Question: Using SublimeText 2.0.2 with Python 3.4.2, I get a webpage with urllib :
'''
response = urllib.request.urlopen(req)
pagehtml = response.read()
'''
Print => 'qualite">
<META HTTP'
I get a "e" character within the unicode string!
The header of the pagehtml tell me it's encoded in ISO-8859-1
('Content-Type: text/html;charset=ISO-8859-1'). But if I decode it with ISO-8859-1 then encode it in utf-8, it only get worse...
'''
resultat = pagehtml.decode('ISO-8859-1').encode('utf-8')
'''
Print => 'qualite">
<META HTTP'
How can I replace all the "e"... characters by their corresponding letters ("e"...) ?
## Edit 1

I'm getting an 'UnicodeEncodeError' (that's why I was encoding in 'utf-8') !
. It's seems to be my problem.
## Edit 2
It is working fine in IDLE (Python 3.4.2) and in OSX terminal (Python 2.5) but don't work in SublimeText 2.0.2 (with Python 3.4.2)... => That seems to be a (output window) and not with my code.
I'm gonna look at 'PYTHONIOENCODING env' as suggested by J.F. Sebastian
It's seems I should be able to setting it in the 'sublime-build file'.
## Edit 3 - Solution
I just added '"env": {"PYTHONIOENCODING": "UTF-8"}' in the 'sublime-build file'.
Done. Thanks everyone ;-)
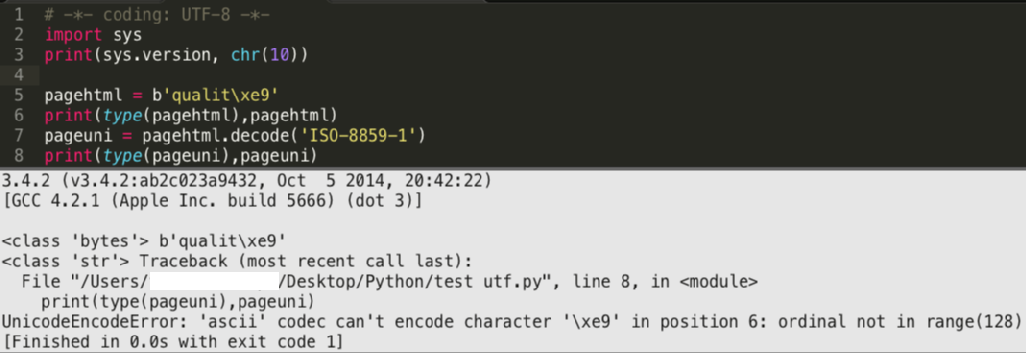
Answer: > I'm getting an UnicodeEncodeError (that's why I was encoding in 'utf-8') ! I should mention I'm running my code within SublimeText. It's seems to be my problem. Any solution ?
don't encode manually, print unicode strings instead.
### For Unix
Set 'PYTHONIOENCODING=utf-8' if the output is redirected or if locale (LANGUAGE, LC_ALL, LC_CTYPE, LANG) is not configured (it defaults to C (ascii)).
### For Windows
If the content can be represented using the console codepage then set 'PYTHONIOENCODING=your_console_cp' envvar e.g., 'PYTHONIOENCODING=cp1252' (set it to cp1252 only if it is indeed the encoding that your console uses, run 'chcp' to check). Or use whatever encoding SublimeText can show correctly if it doesn't open a console window to run Python scripts.
Unless the output is redirected; you don't need to set 'PYTHONIOENCODING' envvar if you run your script from the command-line directly.
Otherwise (to support characters that can't be represented in the console encoding), install <URL> and either run your script using 'python3 -mrun your_script.py' or put at the top of your script:
'''
import win_unicode_console
win_unicode_console.enable()
'''
It uses Win32 API such as 'WriteConsoleW()' to print to the console. You still need to configure correct fonts to see arbitrary Unicode text in the console.